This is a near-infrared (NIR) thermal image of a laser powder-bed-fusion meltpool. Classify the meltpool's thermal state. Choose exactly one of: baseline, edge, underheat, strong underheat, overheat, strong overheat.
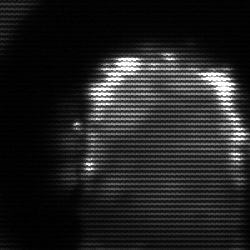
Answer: baseline